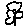
Label: flower